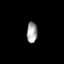
Tissue: skin
Cell type: Fibroblasts
Senescence score: 0.698
Nuclear area (px): 217
Mean DAPI intensity: 160.198